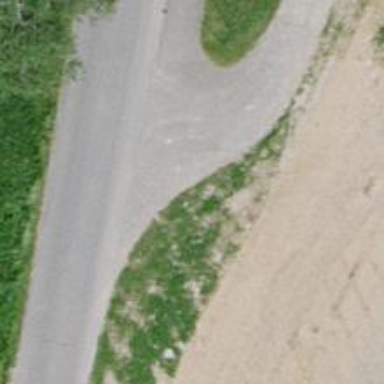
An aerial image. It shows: Well-maintained track road of grade 1.